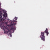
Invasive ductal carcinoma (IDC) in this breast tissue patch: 0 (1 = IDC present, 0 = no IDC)